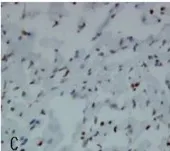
Microscopic photograph of the tumor. C. Stromal cells are reactive against progesterone receptor (x 400).
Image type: pathology (immunostaining)